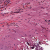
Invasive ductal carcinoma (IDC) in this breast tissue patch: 0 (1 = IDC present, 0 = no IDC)